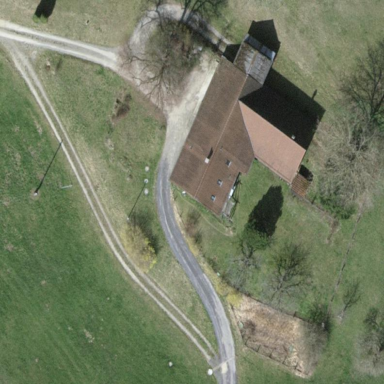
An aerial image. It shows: Farmyard area.